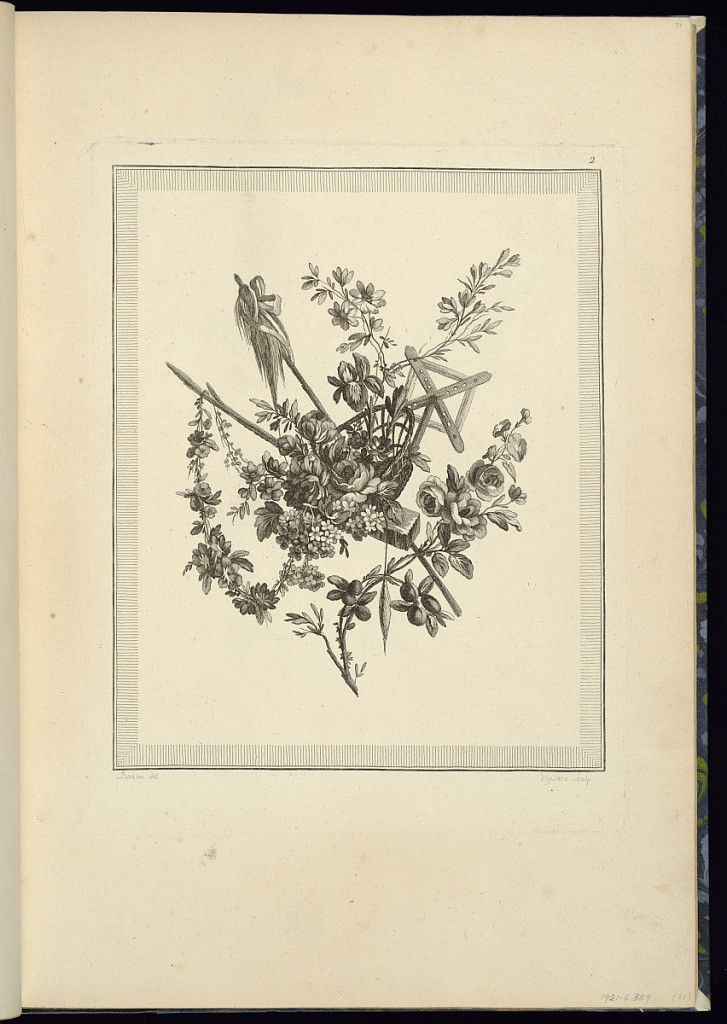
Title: Trophy Design
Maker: Pierre Ranson, French, 1736–1786
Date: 1778
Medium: Etching on laid paper
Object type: Print
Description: Pastoral themed trophy design incorporating foliate branches, flowers, basket, and festoon of flowers. The plate is signed and numbered.